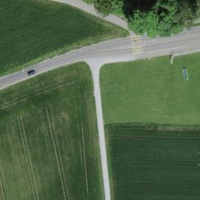
EUNIS habitat code: 52
Species observed at this site:
Episyrphus balteatus
Echium vulgare
Silene latifolia